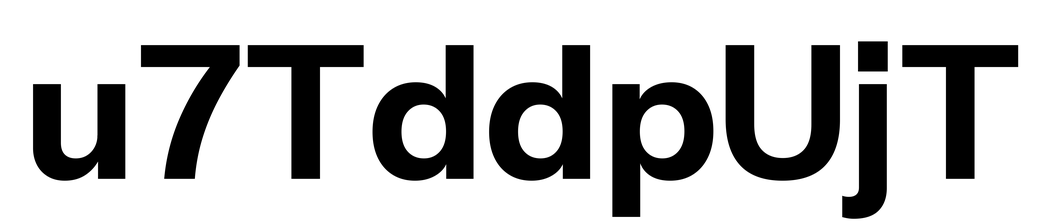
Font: InstrumentSans_Bold